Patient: sex M, age 37
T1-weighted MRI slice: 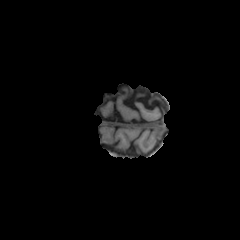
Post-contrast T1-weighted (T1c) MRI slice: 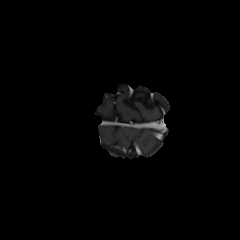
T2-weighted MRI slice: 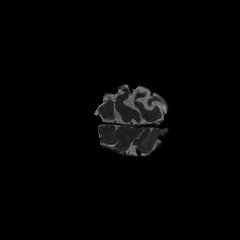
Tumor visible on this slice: no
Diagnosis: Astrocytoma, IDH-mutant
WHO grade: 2